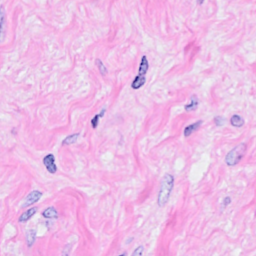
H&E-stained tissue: Breast